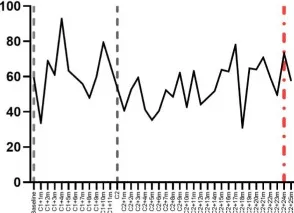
Longitudinal dynamics in absolute counts of lymphocyte subpopulations in the peripheral blood by flow cytometry during alemtuzumab treatment in the patient. And an increase in the absolute counts of Th1 memory cells.
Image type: pathology (masson_trichrome)